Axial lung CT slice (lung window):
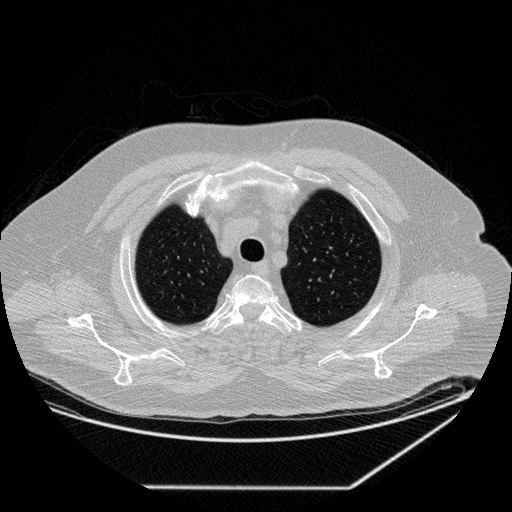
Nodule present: no